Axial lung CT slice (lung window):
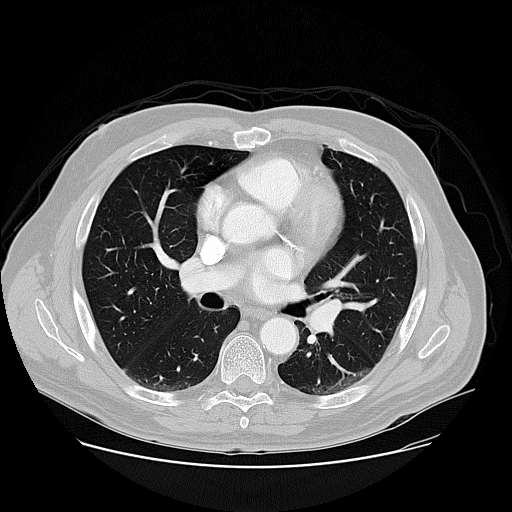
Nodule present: no